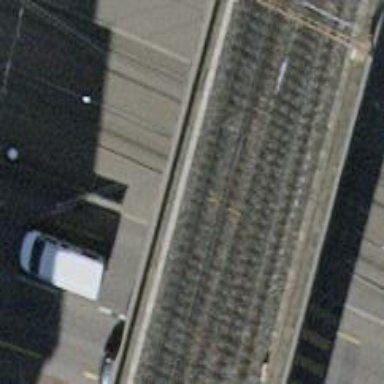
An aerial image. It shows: Tram stop with public transport stop position.